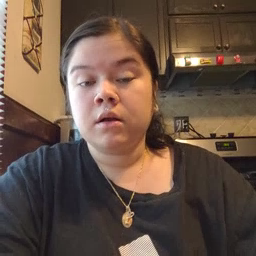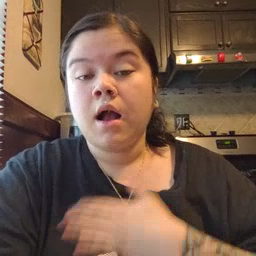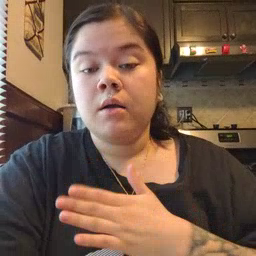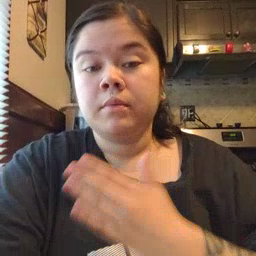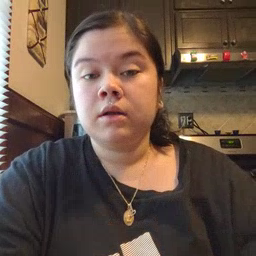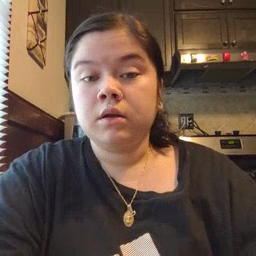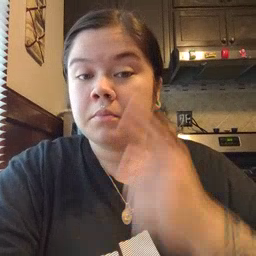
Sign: happy